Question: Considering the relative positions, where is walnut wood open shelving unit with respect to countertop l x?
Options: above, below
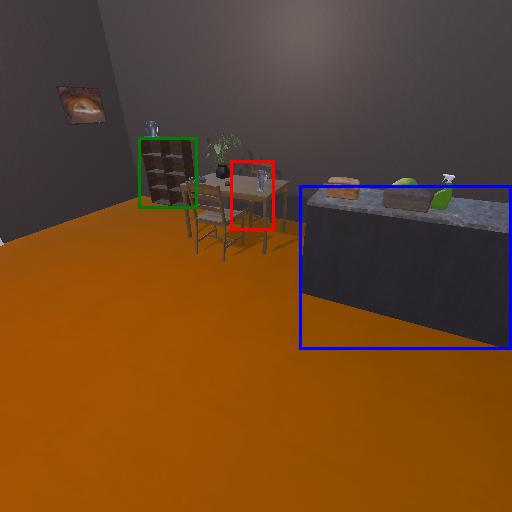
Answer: above